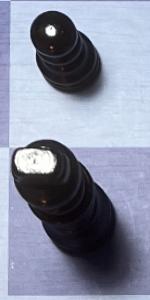
Label: King_Black